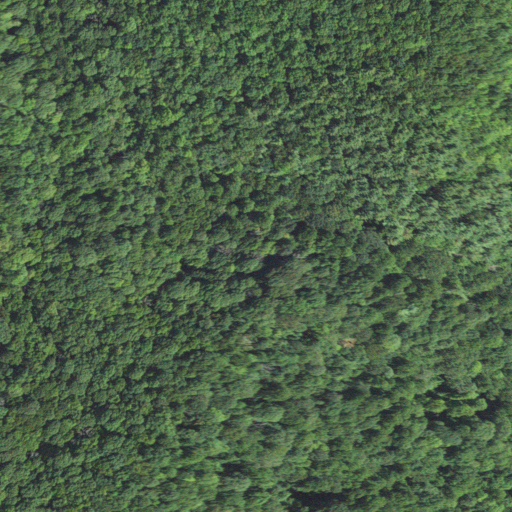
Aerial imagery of gap in North Carolina named Sutherland Gap containing deciduous forest, mixed forest, and evergreen forest